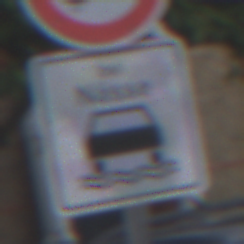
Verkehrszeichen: BeiNaesse
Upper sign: Geschwindigkeit60
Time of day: MorningAfternoon
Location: Outdoor (Urban)
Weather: Overcast
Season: NotSpecified
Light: Natural